Field crop: tomato
Growth stage: 1
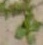
Species: portulaca